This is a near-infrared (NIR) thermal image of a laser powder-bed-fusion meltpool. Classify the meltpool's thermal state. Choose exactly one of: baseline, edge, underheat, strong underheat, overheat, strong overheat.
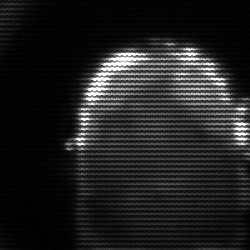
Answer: baseline